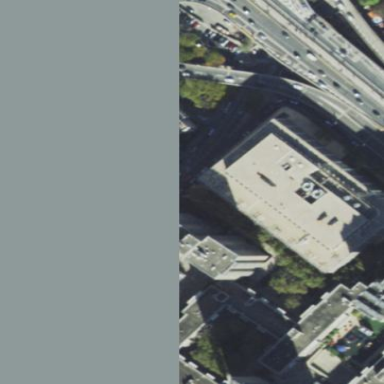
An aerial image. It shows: Building with flat concrete roof.